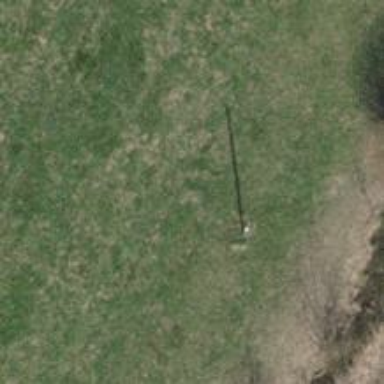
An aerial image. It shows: Power pole.